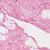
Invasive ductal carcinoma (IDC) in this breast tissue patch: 0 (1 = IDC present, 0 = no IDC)